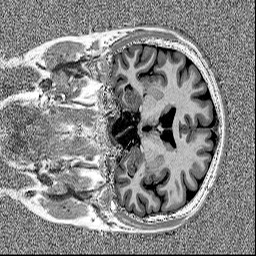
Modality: MP2RAGE
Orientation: coronal
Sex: female